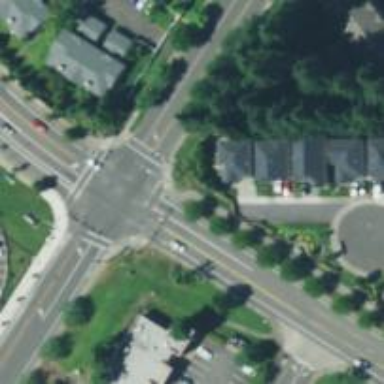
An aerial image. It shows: Marked road crossing.